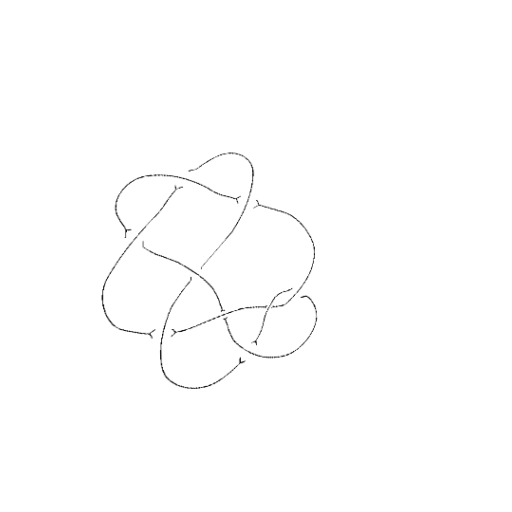
Crossing number: 9